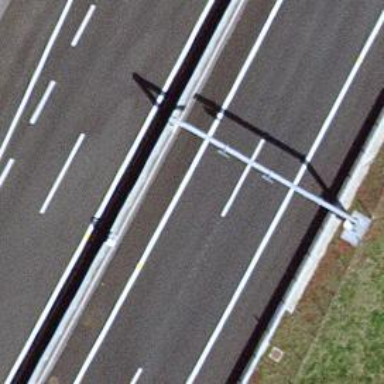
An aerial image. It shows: Motorway.